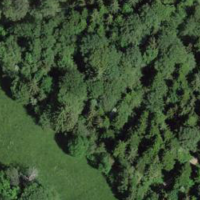
EUNIS habitat code: 41
Species observed at this site:
Atropa belladonna